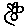
Label: flower